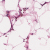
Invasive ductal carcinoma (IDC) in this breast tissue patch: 0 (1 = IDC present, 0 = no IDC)